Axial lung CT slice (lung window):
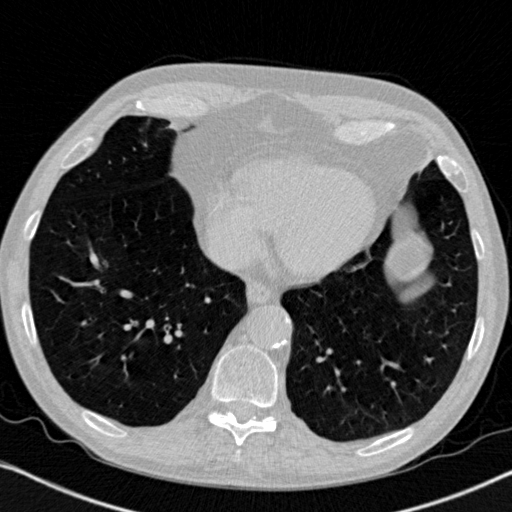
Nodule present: no